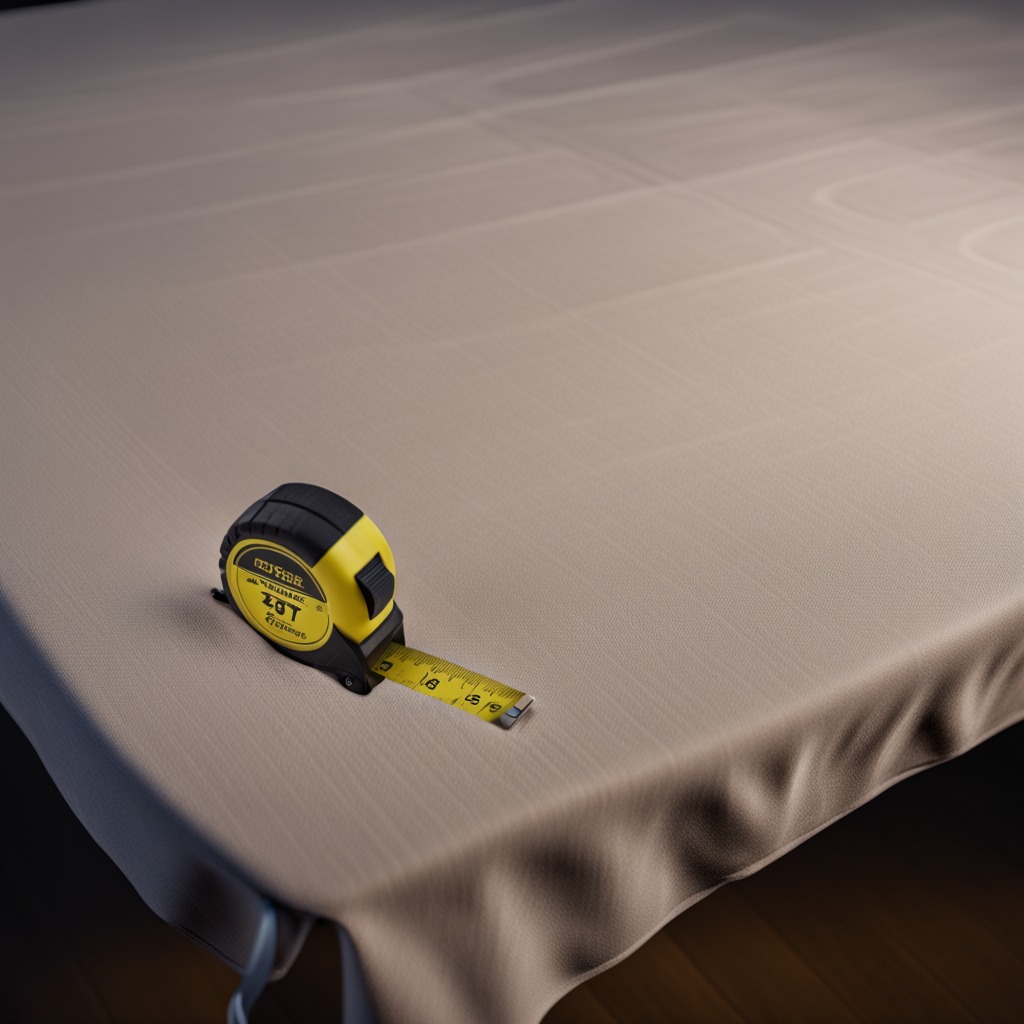
A measuring tape is lying on the wooden table.